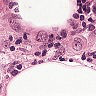
Metastatic tissue present: yes